Question: I'm trying to implement Delaunay Triangulation. However, I seem to be having a problem with edges creating overlapping triangles:

I'm basing my implementation as described on <URL> site. I'm just using a brute force loop to check whether or not an edge already exists in the set.
'''
v = vertex to be added
edgeBuffer = [];
for each triangle
if v is in the triangle's circumscribed circle
for each edge in the triangle
check if it's already in edgeBuffer
if not, add it
remove triangle
'''
I suspect that it's another part of my algorithm that's going wrong and causing this to happen, but I have implemented everything in a pretty straightforward manner. What is wrong with this code? <URL>
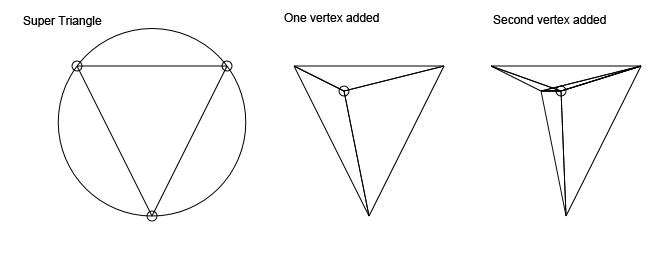
Answer: If the edge already exist in the edge buffer and its not the first triangle after the super triangle it needs to be removed from the edge buffer and not to skip the loop. The vertices of this edge are needed for the new computation. Just reinsert the vertices in your other buffer or remove the edge from edge buffer.